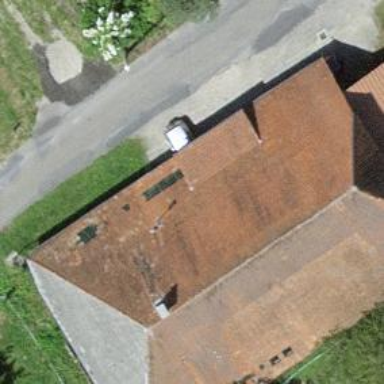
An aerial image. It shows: Farm building.